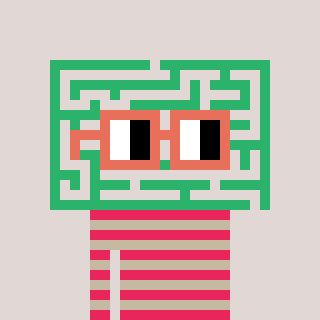
a pixel art character with square orange glasses, a maze-shaped head and a bege-colored body on a warm background